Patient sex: M
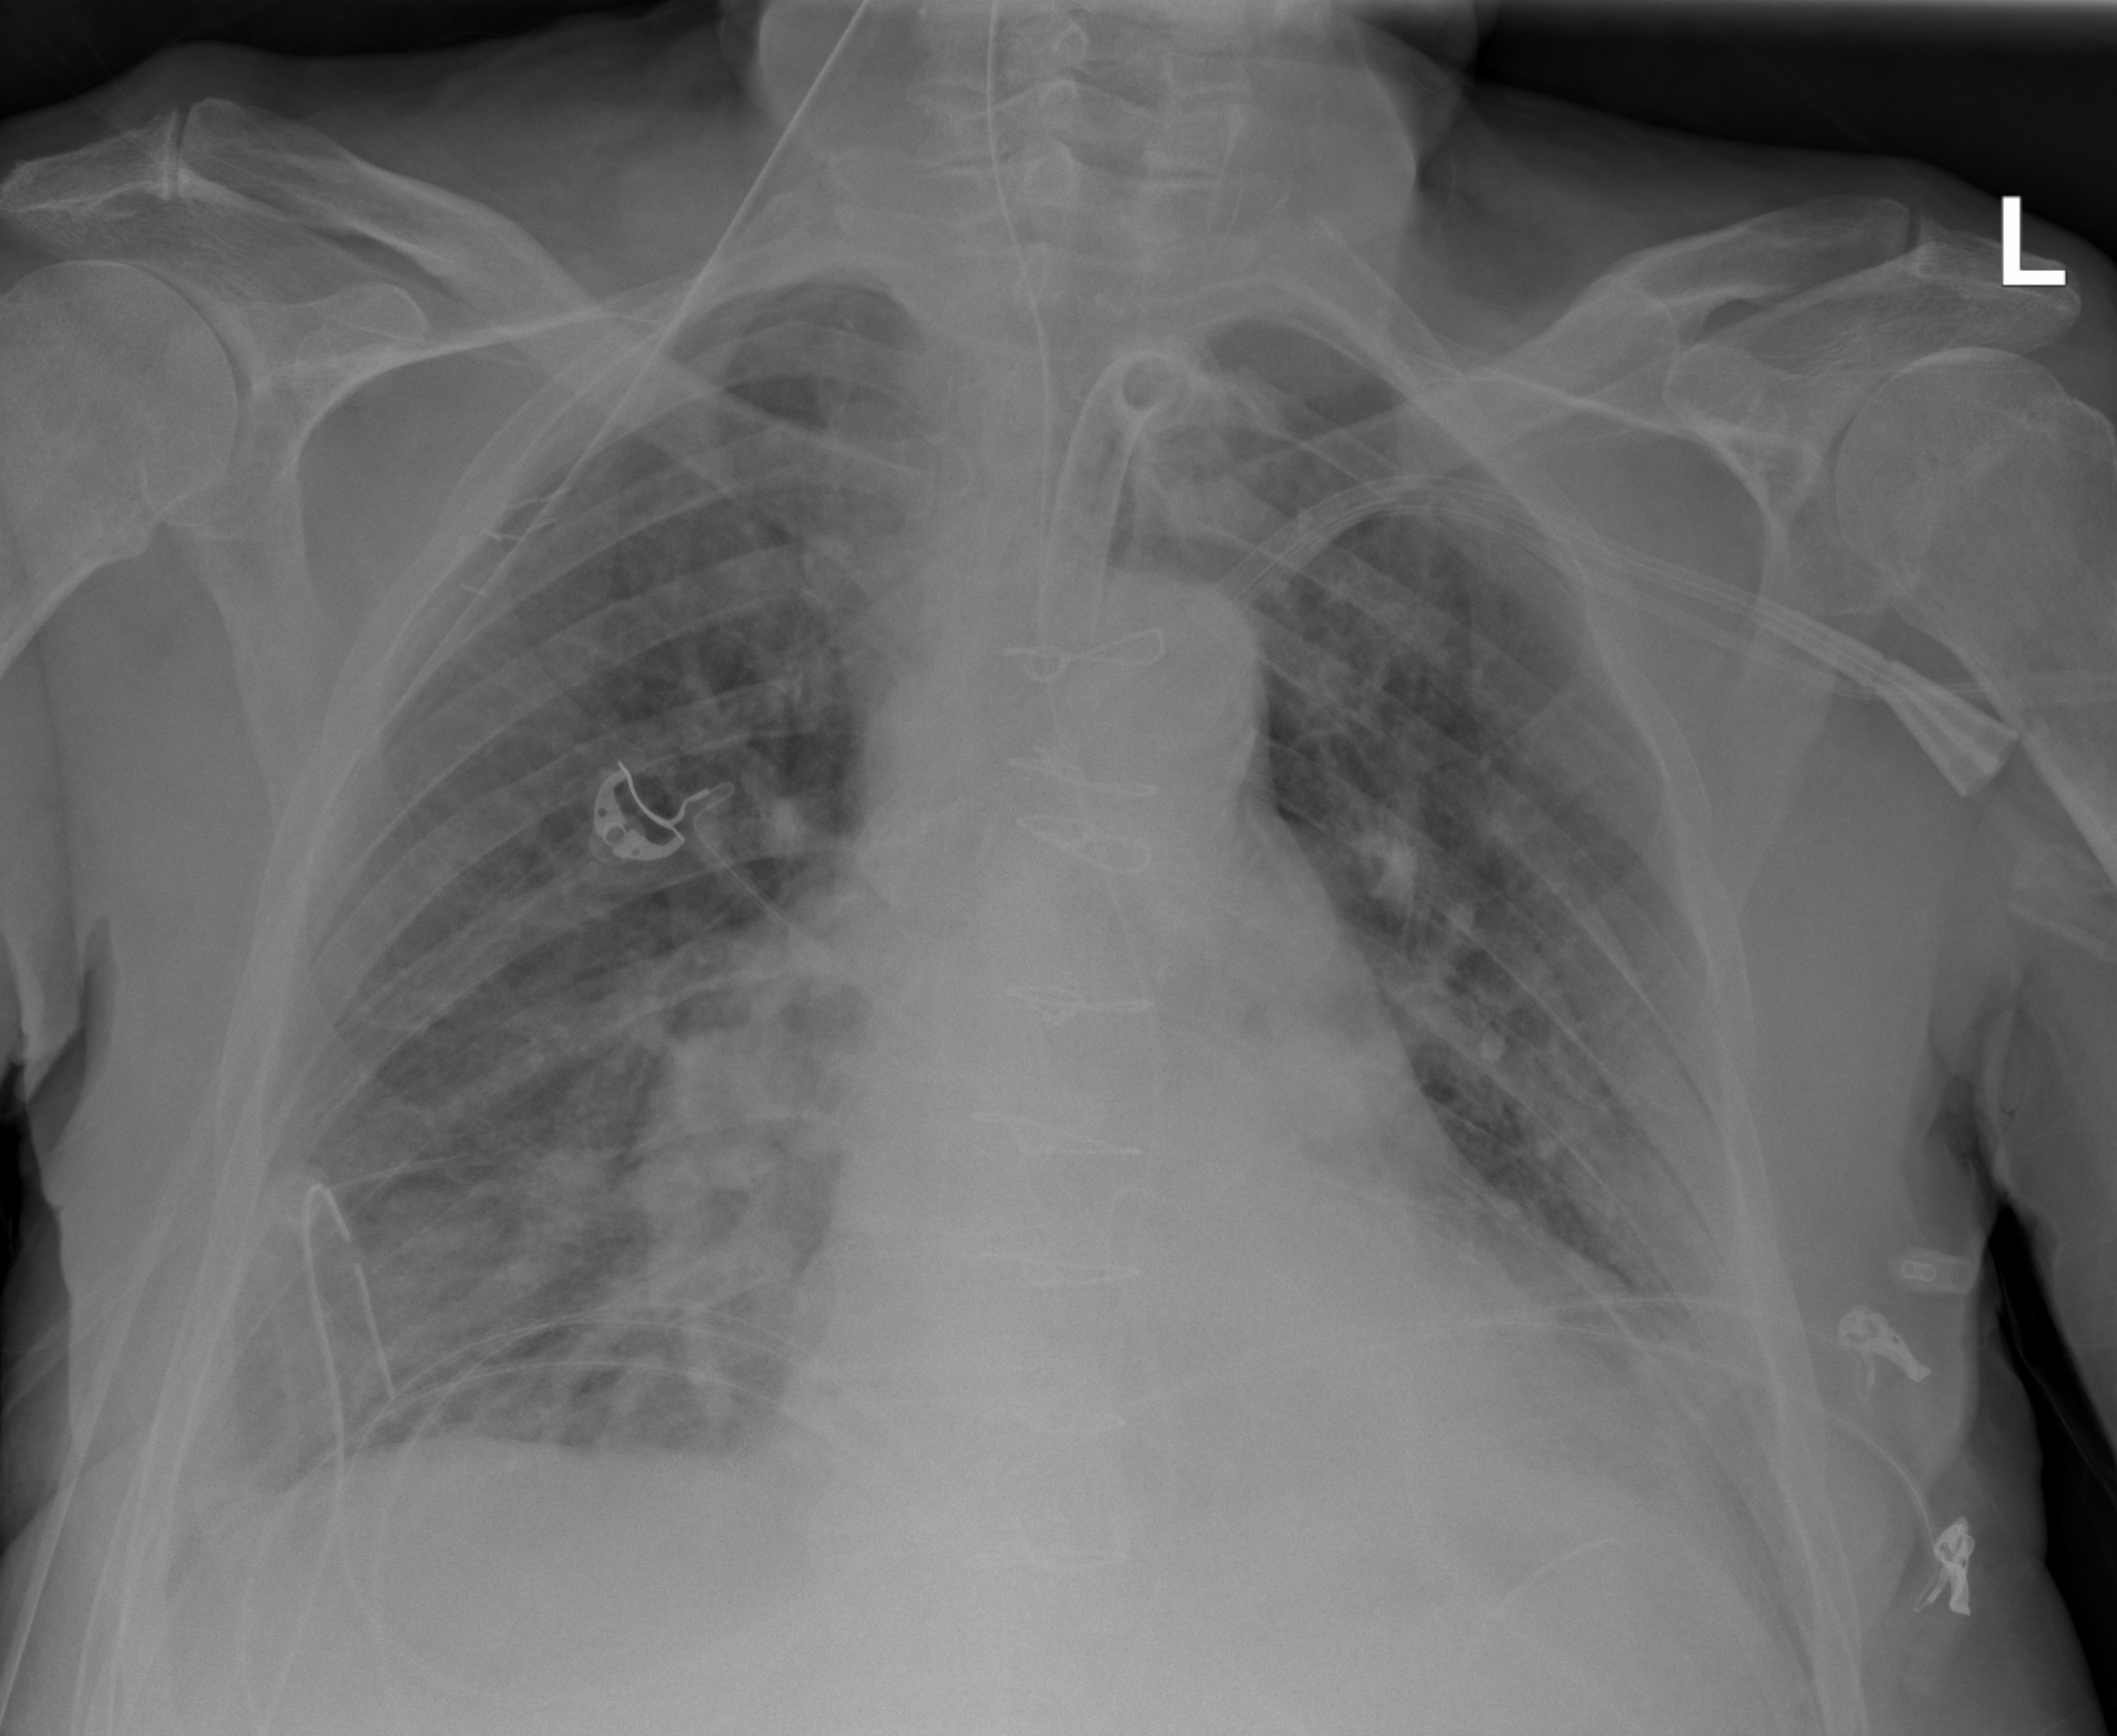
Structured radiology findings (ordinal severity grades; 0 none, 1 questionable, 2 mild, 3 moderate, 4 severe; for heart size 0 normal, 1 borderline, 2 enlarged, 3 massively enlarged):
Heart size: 2
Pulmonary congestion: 2
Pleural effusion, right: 1
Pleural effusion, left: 1
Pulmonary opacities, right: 2
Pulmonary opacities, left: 2
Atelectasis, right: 3
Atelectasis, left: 2